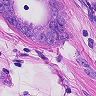
Metastatic tissue present: yes